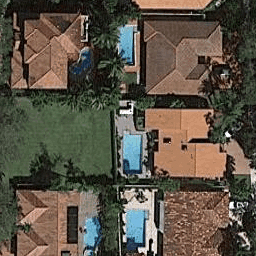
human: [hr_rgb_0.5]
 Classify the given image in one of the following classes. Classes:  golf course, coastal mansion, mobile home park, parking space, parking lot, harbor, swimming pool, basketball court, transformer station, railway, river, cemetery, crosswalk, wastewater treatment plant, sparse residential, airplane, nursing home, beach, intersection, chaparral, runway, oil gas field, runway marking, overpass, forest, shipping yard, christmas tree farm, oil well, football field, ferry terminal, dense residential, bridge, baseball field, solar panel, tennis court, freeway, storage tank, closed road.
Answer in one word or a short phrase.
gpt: coastal mansion